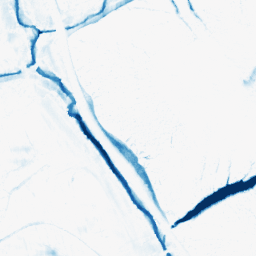
Category: morphological
Decomposition family: morphological_ellipse
Decomposition parameters: operation: closing
width: 20
height: 10
Upsampling method: bicubic_3x
Upsampling parameters: scale: 3
Upsampling scale: 3